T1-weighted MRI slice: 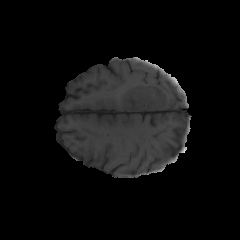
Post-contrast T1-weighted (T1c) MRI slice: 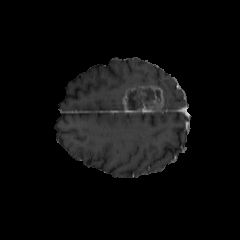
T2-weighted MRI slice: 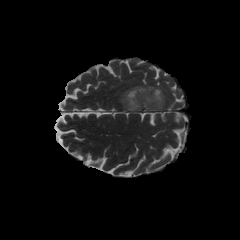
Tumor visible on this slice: yes